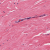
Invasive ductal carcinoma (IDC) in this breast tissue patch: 0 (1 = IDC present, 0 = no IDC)